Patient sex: M
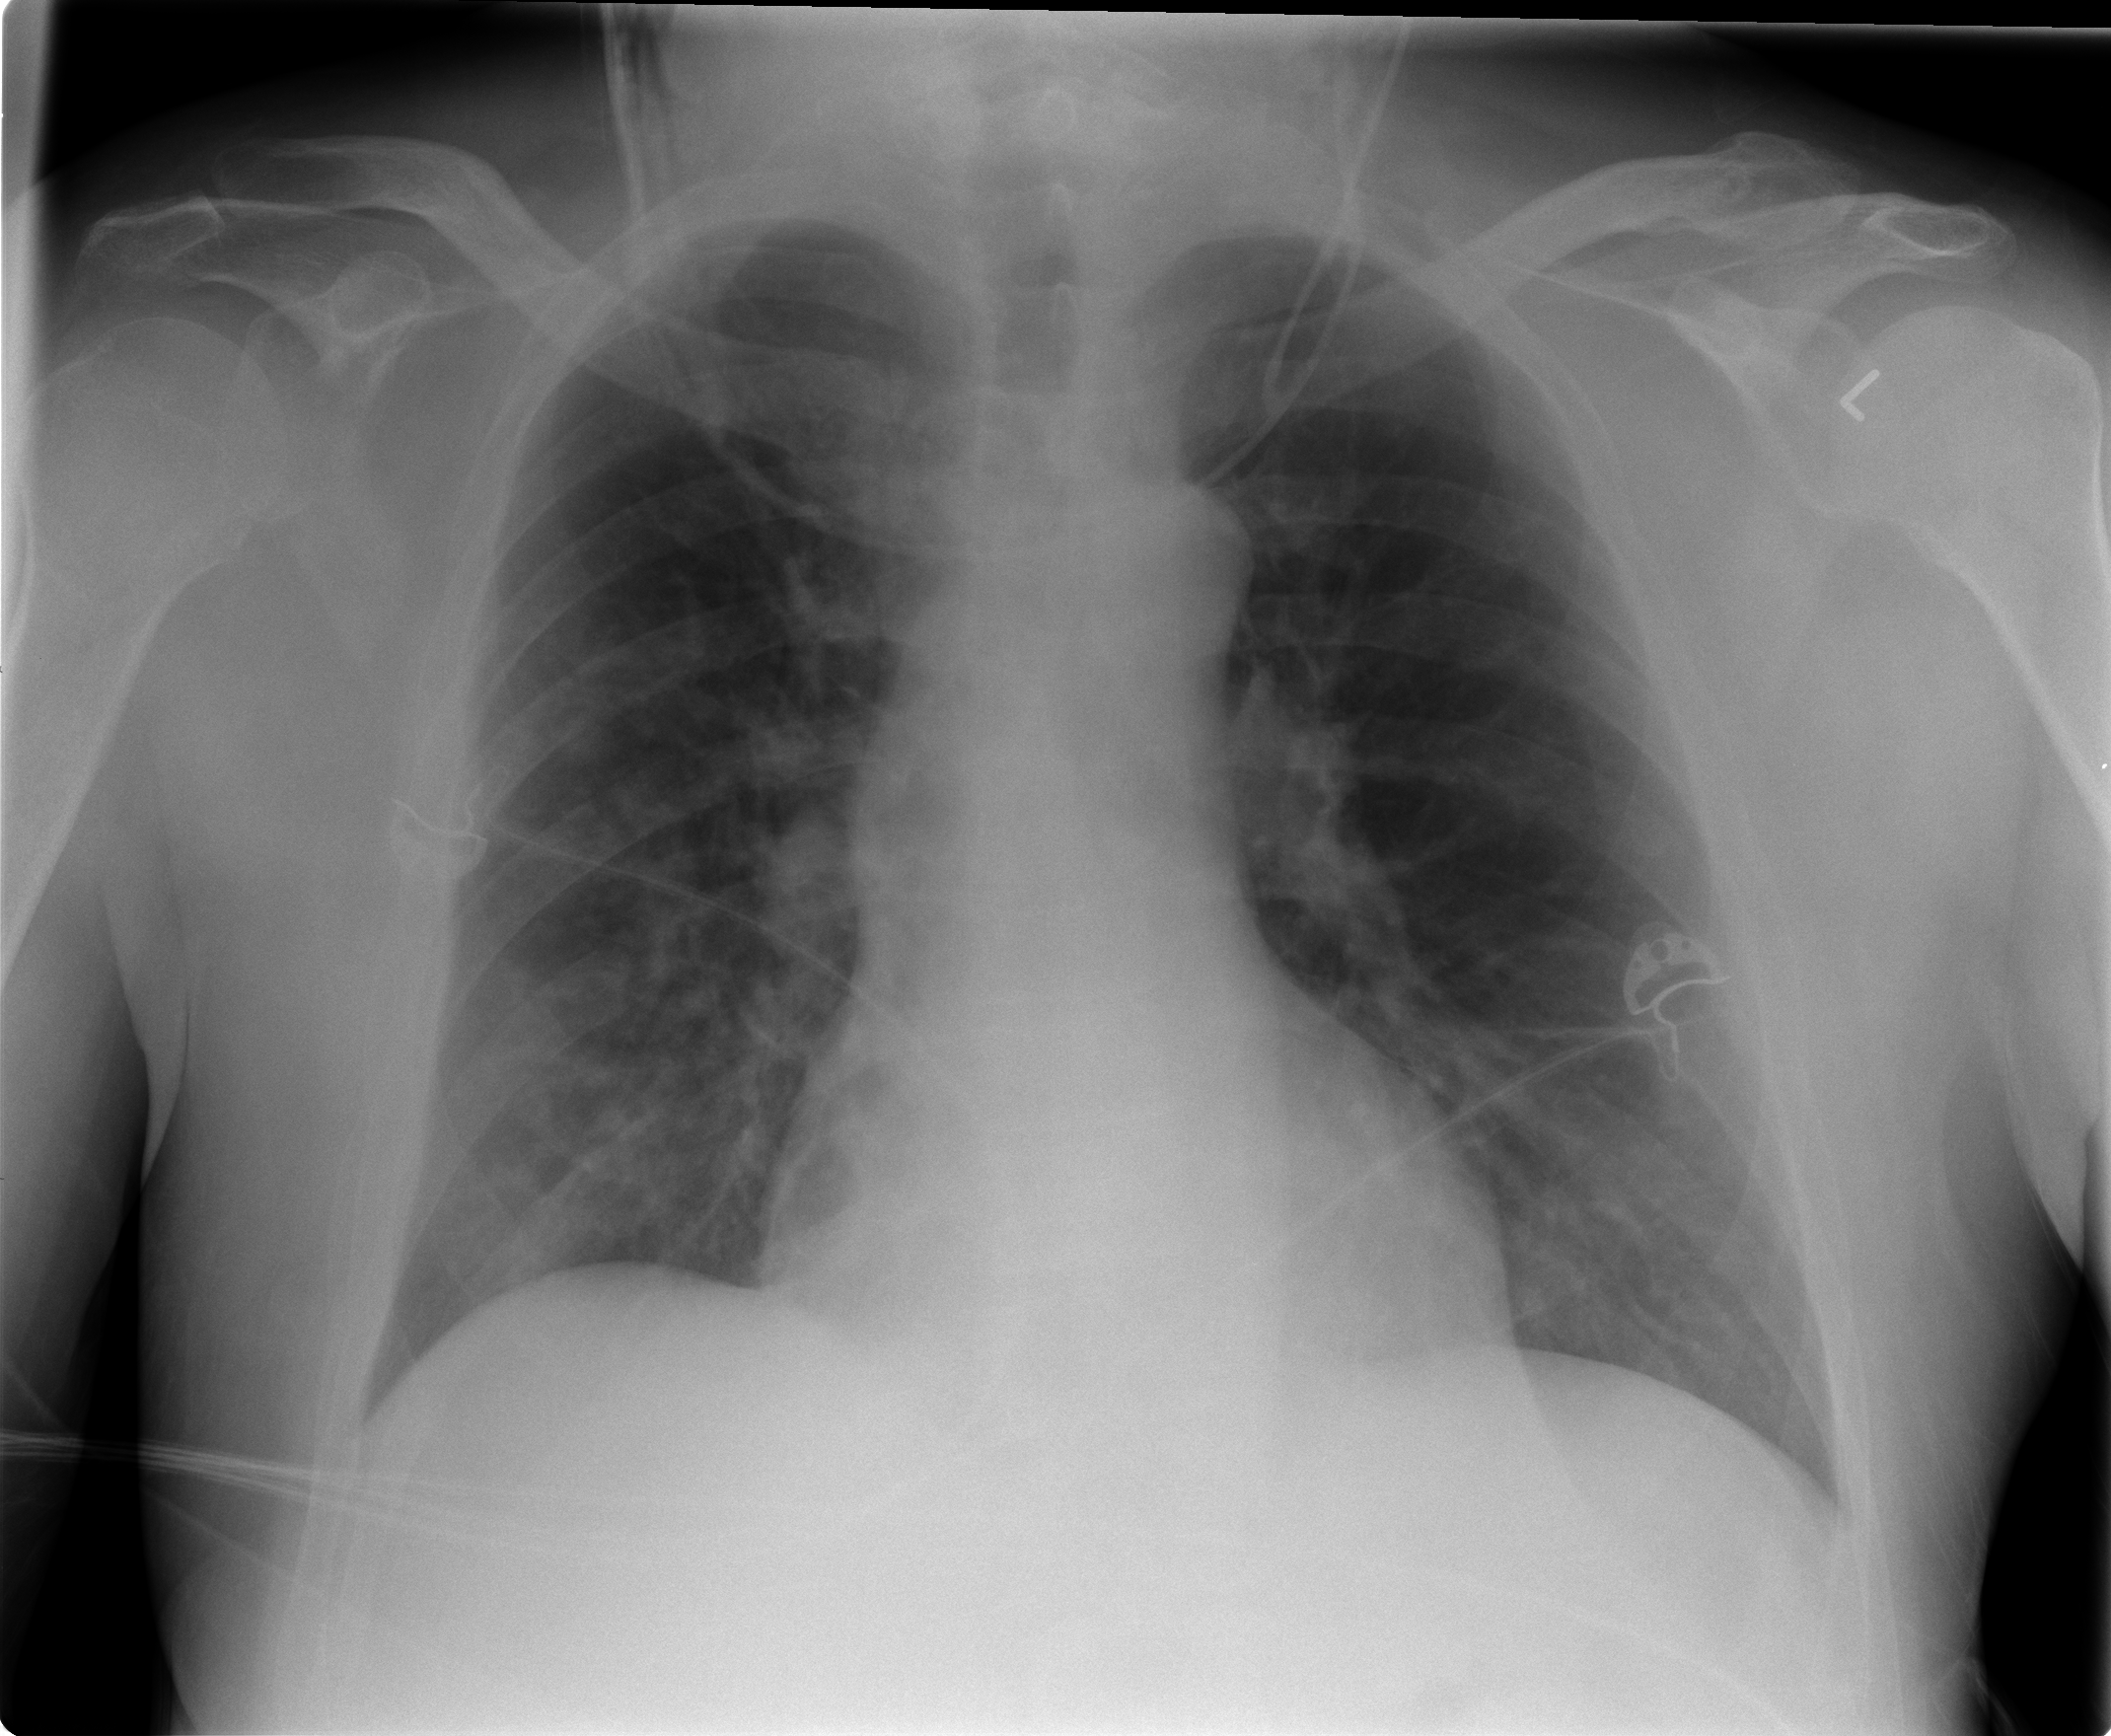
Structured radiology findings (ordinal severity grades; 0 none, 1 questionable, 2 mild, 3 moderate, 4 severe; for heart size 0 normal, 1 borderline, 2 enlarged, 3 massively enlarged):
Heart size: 0
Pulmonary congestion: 0
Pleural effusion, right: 0
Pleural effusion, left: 0
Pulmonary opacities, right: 0
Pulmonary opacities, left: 0
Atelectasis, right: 2
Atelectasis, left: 2